Question: I'm trying to center two divs with dynamic heights inside a dynamic wrapper... I've been playing with all sorts of tricks to try and get this working cross-browser to no avail, does anyone have a suggestion? See graphic for explanation! The purple block is another block on content I want to sit 20px below the dynamic wrapper.

- -
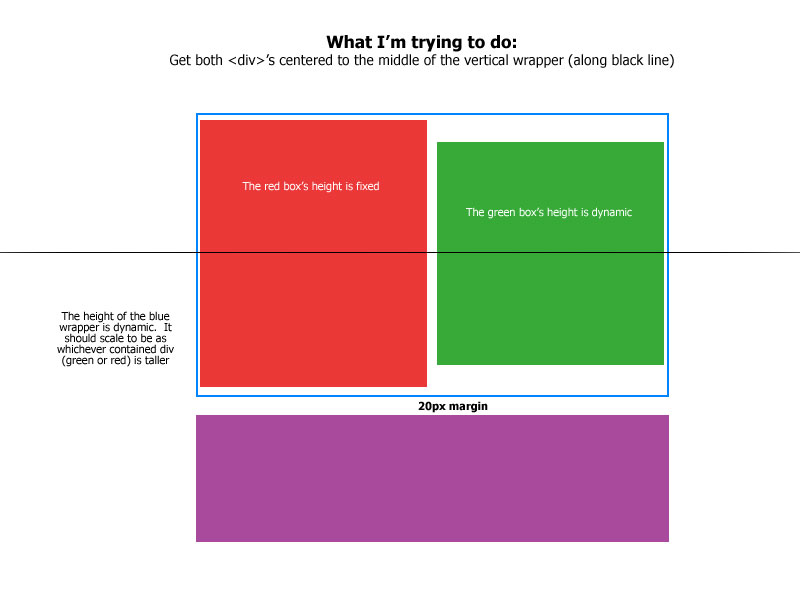
Answer: Use 'display: inline-block' + 'vertical-align: middle' on the blocks, so they would be aligned just like you want them to.
Look at this example: <URL>
Even more: the height of the red div can be dynamic too!